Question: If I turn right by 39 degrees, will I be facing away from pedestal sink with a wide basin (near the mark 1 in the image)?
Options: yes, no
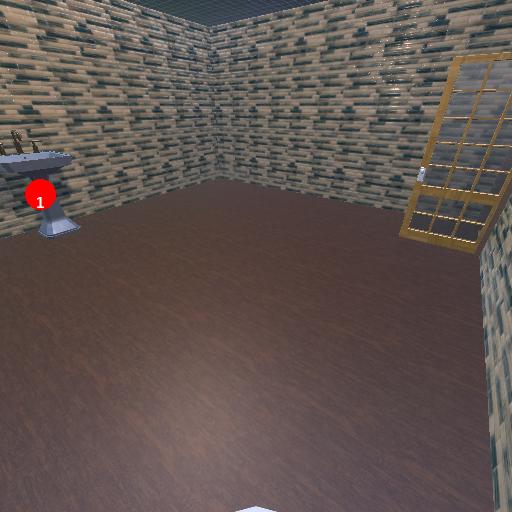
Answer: yes